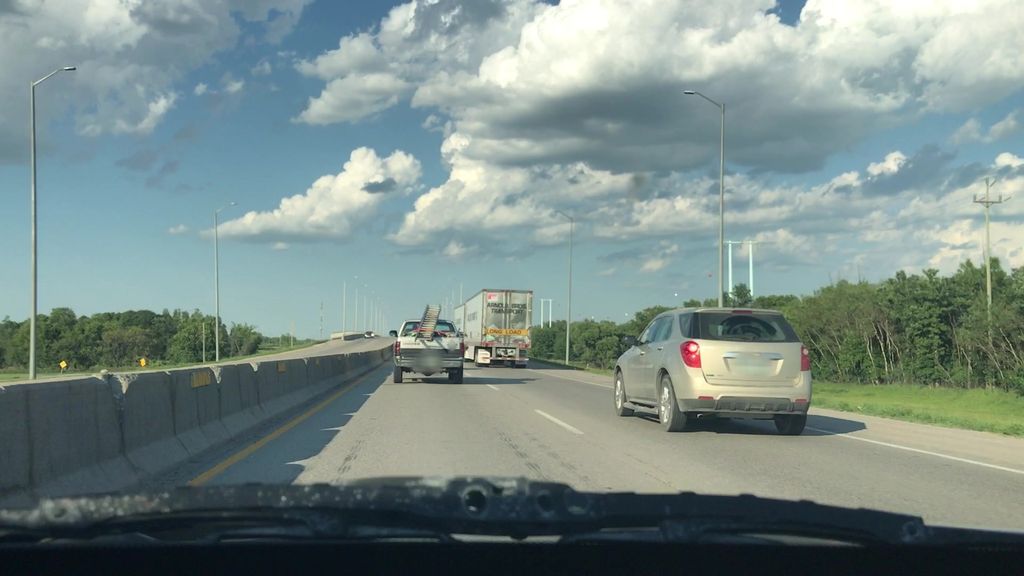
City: winnipeg